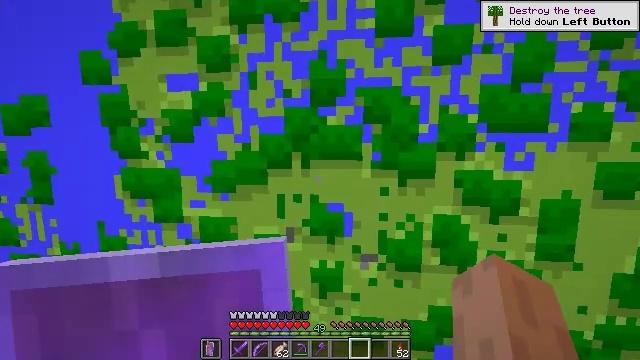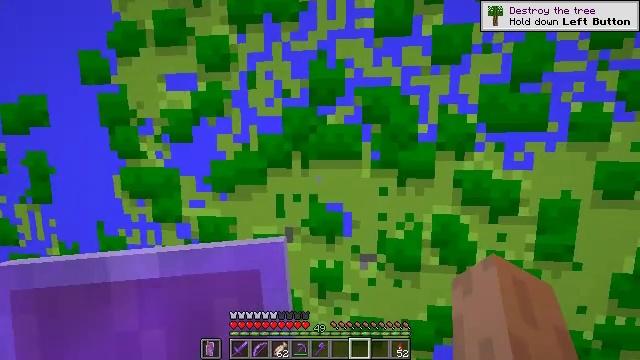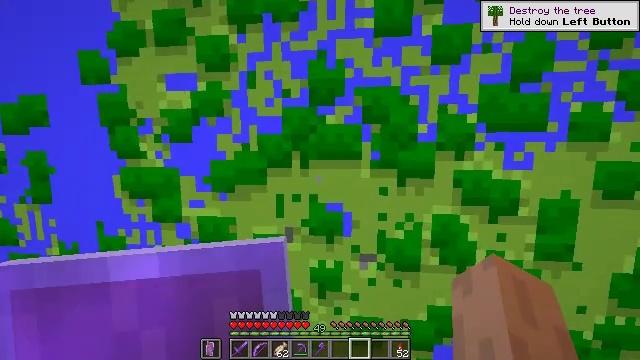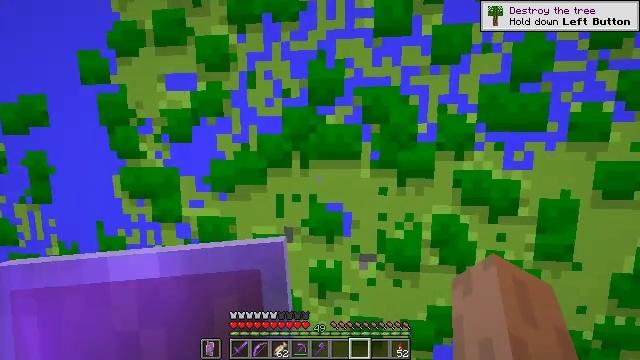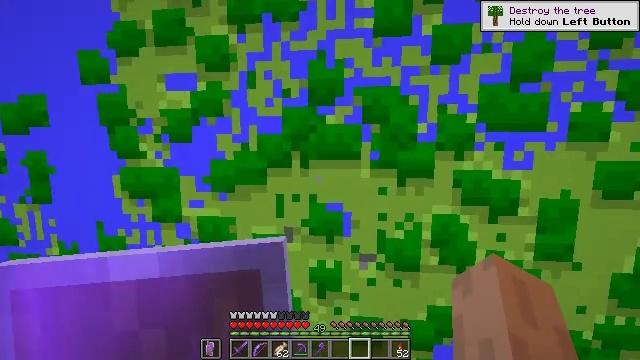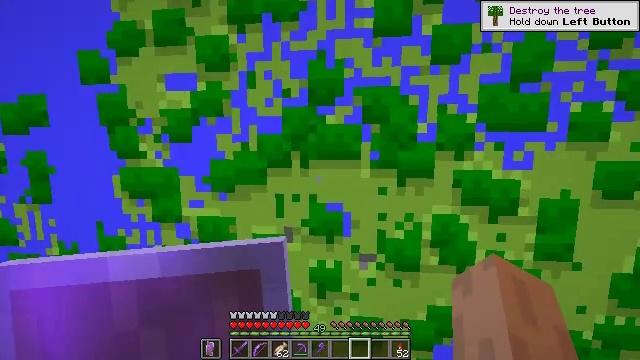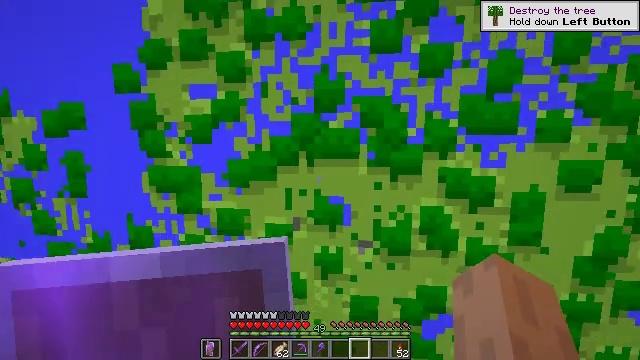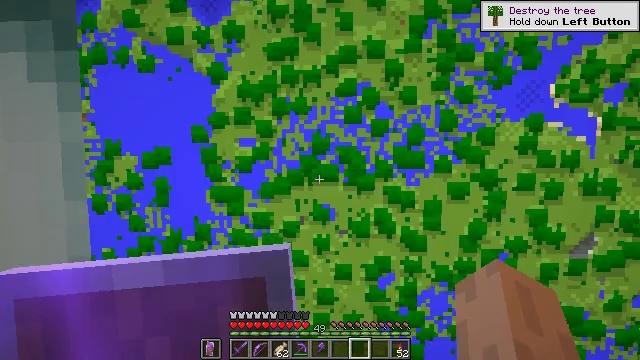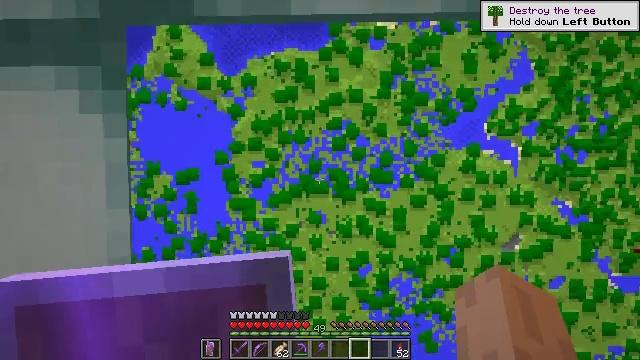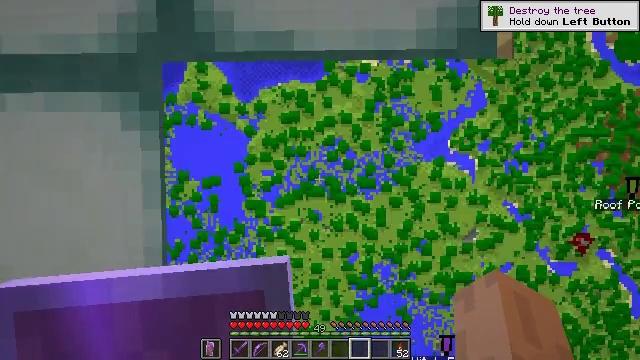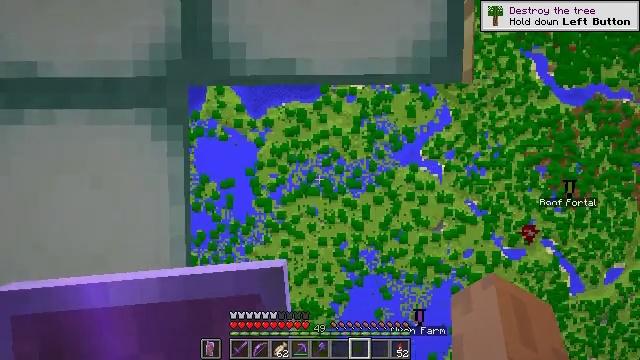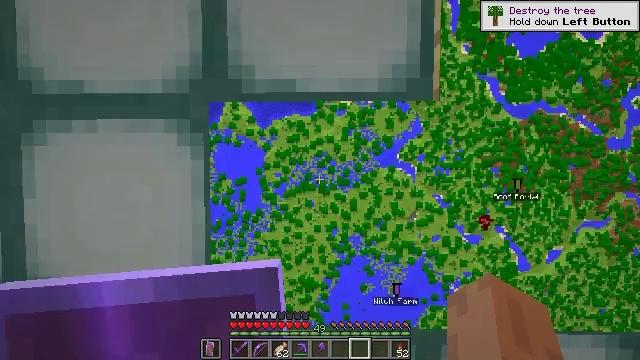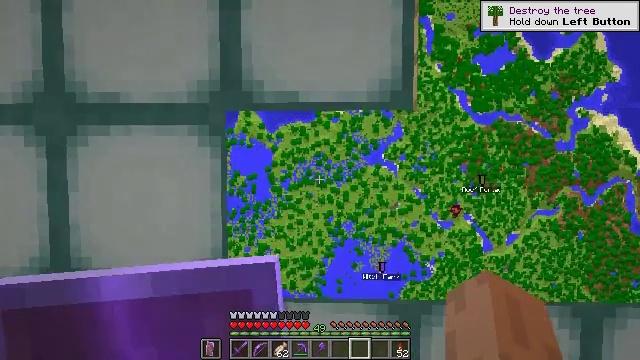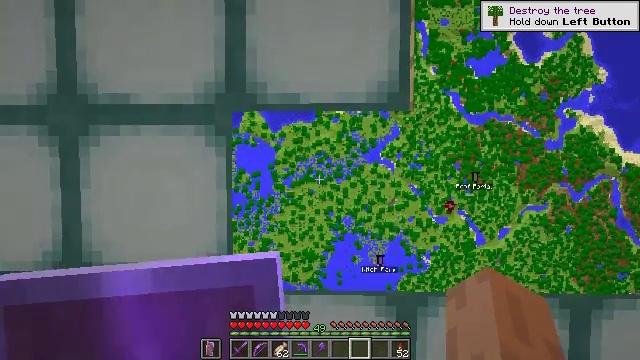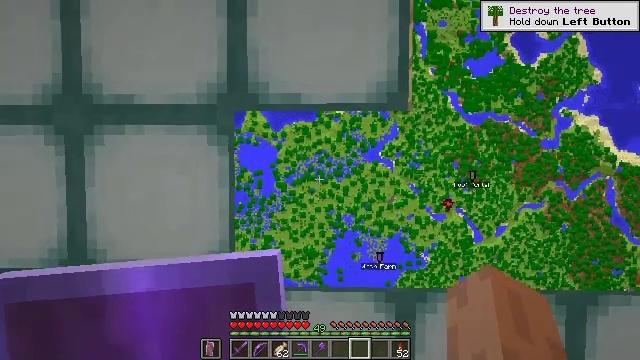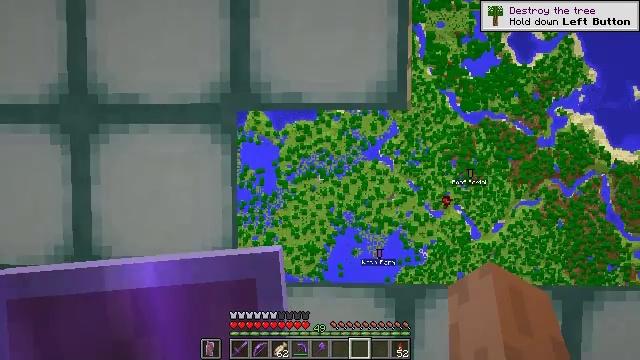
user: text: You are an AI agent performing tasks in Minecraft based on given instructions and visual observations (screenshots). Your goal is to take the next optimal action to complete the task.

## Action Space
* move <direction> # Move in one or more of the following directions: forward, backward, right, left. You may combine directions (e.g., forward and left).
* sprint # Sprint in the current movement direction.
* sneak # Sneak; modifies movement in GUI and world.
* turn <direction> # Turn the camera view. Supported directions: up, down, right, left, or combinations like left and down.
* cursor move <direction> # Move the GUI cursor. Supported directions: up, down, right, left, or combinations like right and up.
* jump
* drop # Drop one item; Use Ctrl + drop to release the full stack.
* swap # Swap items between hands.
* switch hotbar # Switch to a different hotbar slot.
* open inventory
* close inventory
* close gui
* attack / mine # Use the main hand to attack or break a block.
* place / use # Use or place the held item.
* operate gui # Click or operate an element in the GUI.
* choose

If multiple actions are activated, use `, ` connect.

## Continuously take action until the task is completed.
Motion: motion action
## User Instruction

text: Attack the sticky piston to retrieve it.
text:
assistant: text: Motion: no_op
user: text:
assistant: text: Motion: no_op
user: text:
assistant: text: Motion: no_op
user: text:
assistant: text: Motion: no_op
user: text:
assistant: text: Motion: no_op
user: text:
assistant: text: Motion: move back
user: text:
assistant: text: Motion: move back, turn right and up
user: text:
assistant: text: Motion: move back, turn right and up
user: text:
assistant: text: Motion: move back
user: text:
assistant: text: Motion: move back
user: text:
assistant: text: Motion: move back
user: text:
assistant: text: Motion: no_op
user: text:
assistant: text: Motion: no_op
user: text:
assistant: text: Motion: no_op
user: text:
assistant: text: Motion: no_op
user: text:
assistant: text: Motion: no_op
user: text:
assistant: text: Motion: no_op
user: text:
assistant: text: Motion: no_op
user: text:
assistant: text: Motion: no_op
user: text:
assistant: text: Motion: no_op
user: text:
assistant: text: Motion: no_op
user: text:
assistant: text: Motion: no_op
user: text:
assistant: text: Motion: no_op
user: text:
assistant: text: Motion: no_op
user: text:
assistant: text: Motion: no_op
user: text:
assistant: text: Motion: no_op
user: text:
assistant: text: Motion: no_op
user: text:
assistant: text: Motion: no_op
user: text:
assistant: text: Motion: no_op
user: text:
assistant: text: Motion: no_op